Question: I'm trying to make this layout happen without javascript.
I have a parent div and a child div that contains content which keeps being appended. I want the child to be bottom aligned inside the parent and grow vertically. I also want when the height of the child > height of parent.

The first part is pretty easy with:
'''
#child { position:absolute; bottom: 0 }
'''
The second part is difficult because absolutely positioned elements are outside of the content-flow and won't trigger scrolling.
The parent div spans the entire height of the browser window
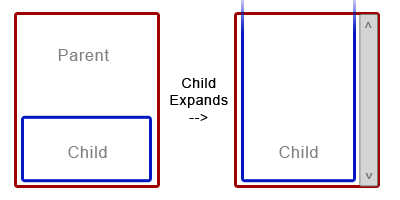
Answer: Turns out it to provide the dynamic layout described . There is a way (using just CSS) to have a div bottom aligned that causes scrolling when it overflows it's parent.
is to make the scrolling happen on the child, setting it's max-height to 100% (i.e. the parents height) and then bottom aligning the child with 'position:absolute;'. You only need to make sure the parent has 'position:relative or absolute'.
Here is the simple CSS to make it work:
'''
#parent{
position:absolute;
/* these parts are obviously not necessary */
width:500px;
top:10px;
bottom:10px;
}
#child{
position:absolute;
bottom:0px;
right:0px;
left:0px;
overflow-y:auto;
/* this is the key */
max-height:100%;
}
'''
This is reflected in the following jsfiddle: <URL> simply resize the run-window until the child is bigger than the parent and the parent will scroll appropriately.